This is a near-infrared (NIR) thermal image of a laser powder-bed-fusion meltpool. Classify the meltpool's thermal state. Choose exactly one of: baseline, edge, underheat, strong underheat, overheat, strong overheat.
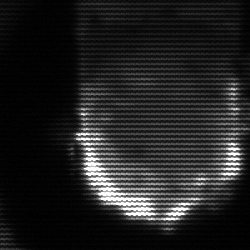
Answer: baseline